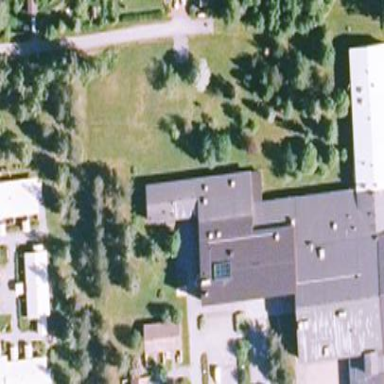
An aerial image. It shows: College building.